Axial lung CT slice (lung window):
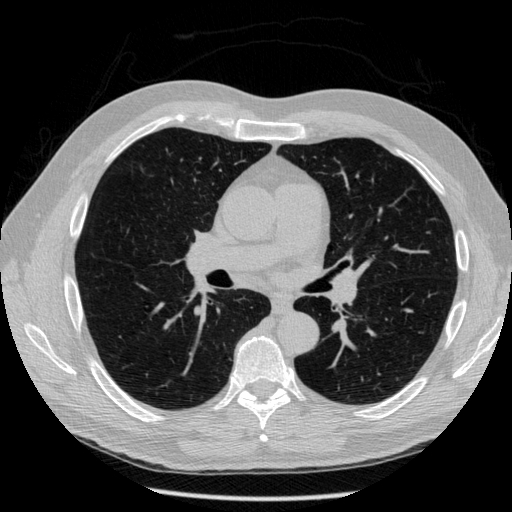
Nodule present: no